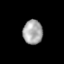
Tissue: lung
Cell type: Endothelial cells
Senescence score: 0.5687
Nuclear area (px): 467
Mean DAPI intensity: 166.908